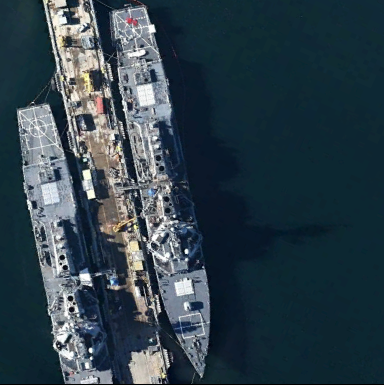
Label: destroyer